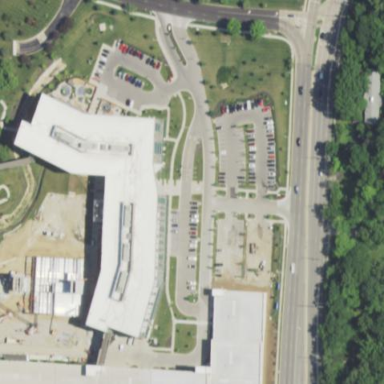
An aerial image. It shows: Office building.